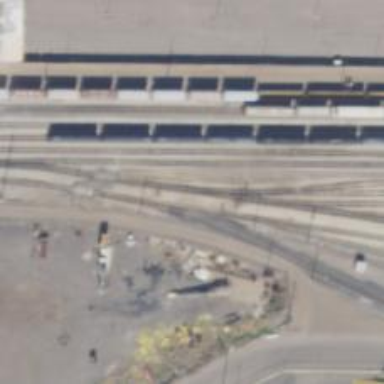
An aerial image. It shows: Railway yard in service.